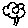
Label: flower